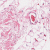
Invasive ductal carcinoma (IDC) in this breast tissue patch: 0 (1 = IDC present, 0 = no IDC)